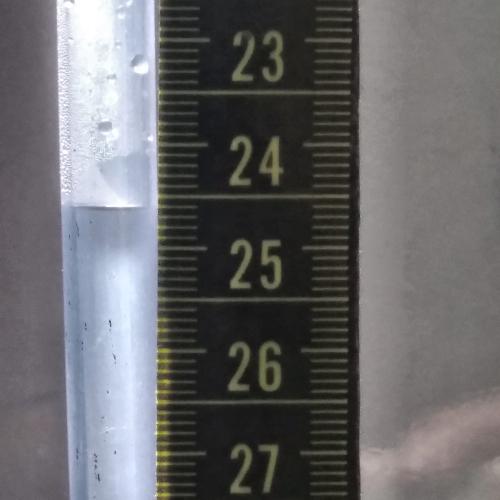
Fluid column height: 24.6 cm